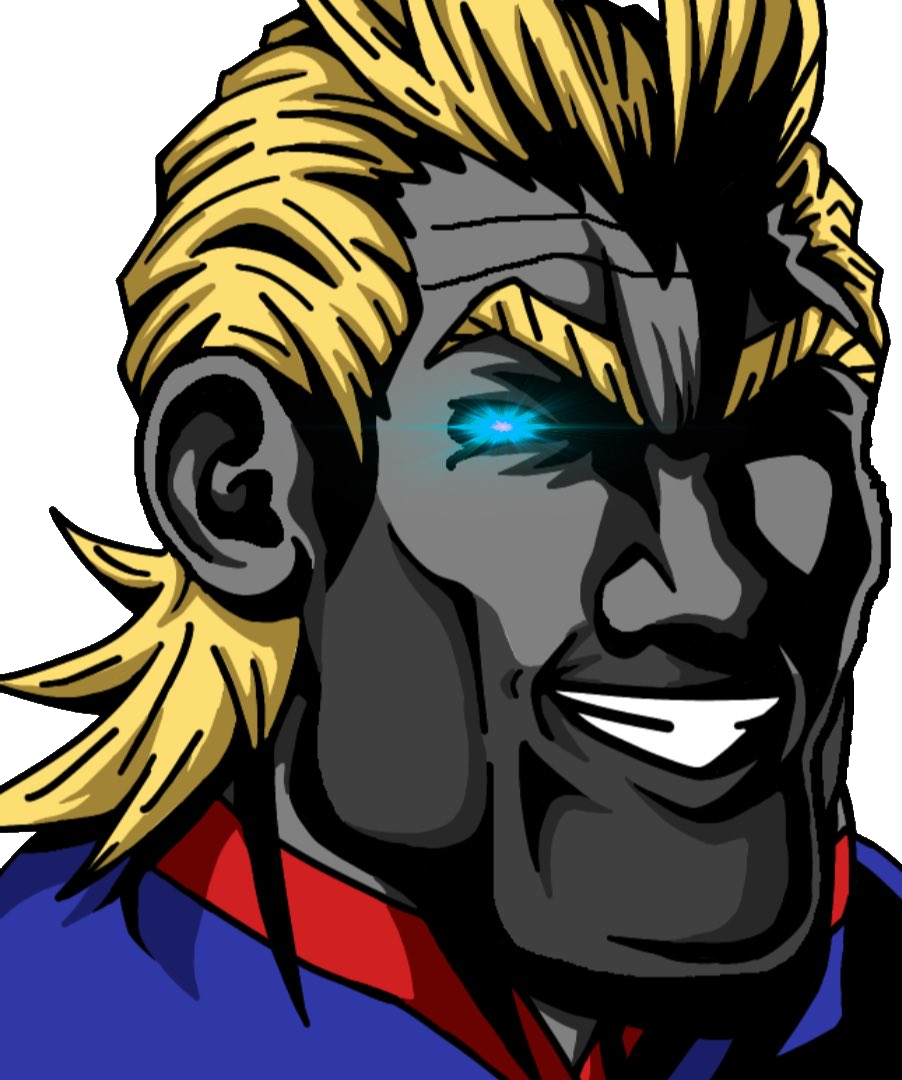
Label: 5_Grey_Chad